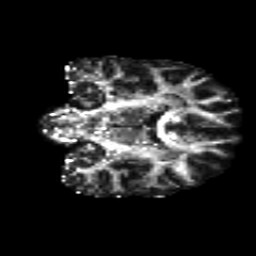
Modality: FA
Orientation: coronal
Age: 28
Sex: male
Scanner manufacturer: siemens
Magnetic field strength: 3 T
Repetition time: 8.8 s
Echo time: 0.085 s